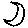
Label: moon